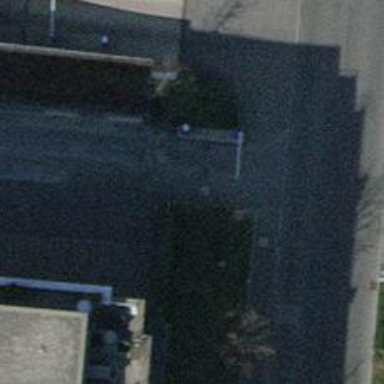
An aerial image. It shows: Entrance with barrier.